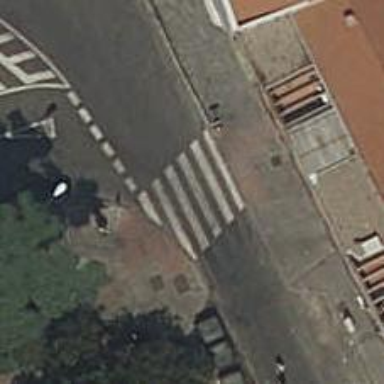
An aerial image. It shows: Marked road crossing.